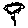
Label: flower